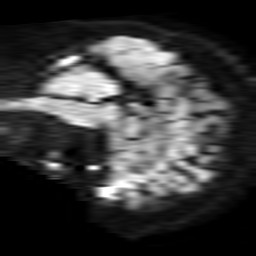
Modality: TRACE
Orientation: sagittal
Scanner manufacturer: philips
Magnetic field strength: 1.5 T
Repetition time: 3.393 s
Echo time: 0.06922 s